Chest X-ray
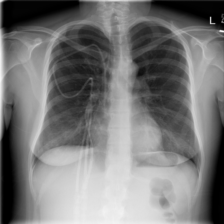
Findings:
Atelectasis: negative
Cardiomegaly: negative
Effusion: negative
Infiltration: negative
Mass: negative
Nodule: negative
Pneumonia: negative
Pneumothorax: negative
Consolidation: negative
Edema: negative
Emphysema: negative
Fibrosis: negative
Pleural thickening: negative
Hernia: negative